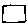
Label: square